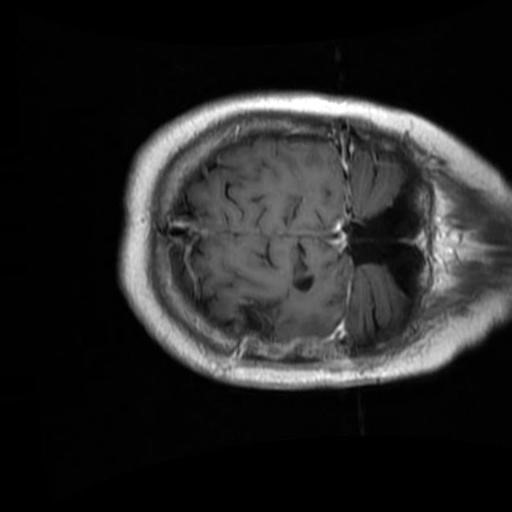
Label: brain_glioma